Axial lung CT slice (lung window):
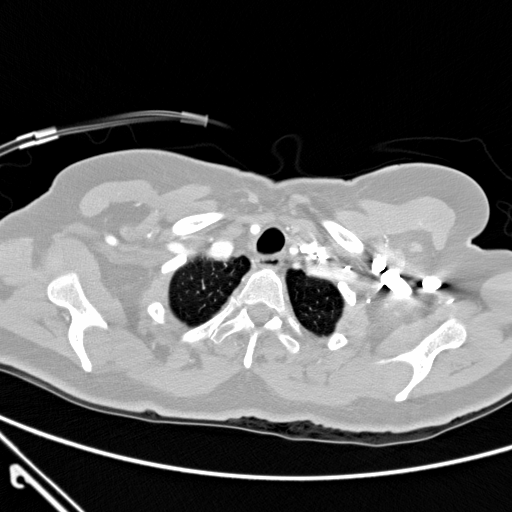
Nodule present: no